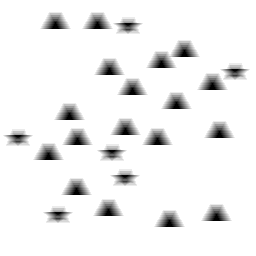
Squares: 0
Triangles: 18
Stars: 6
Total shapes: 24